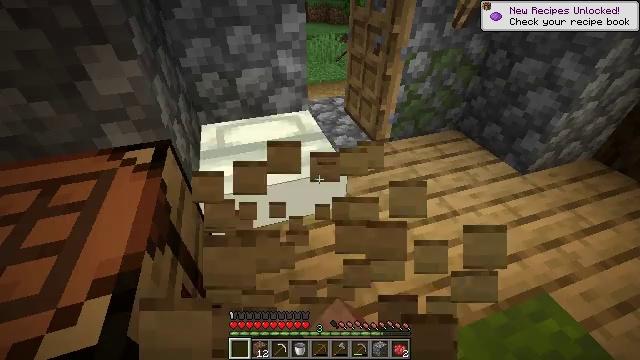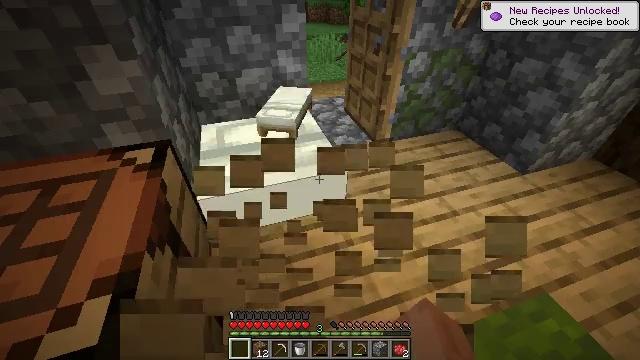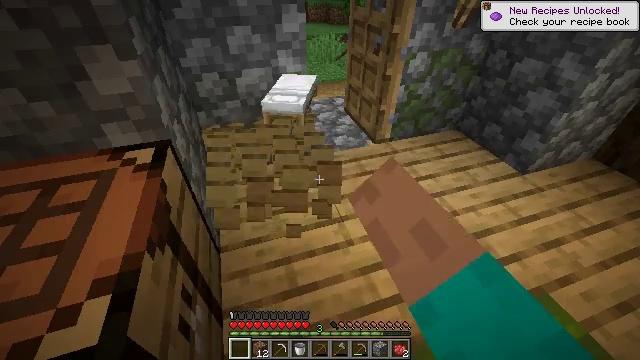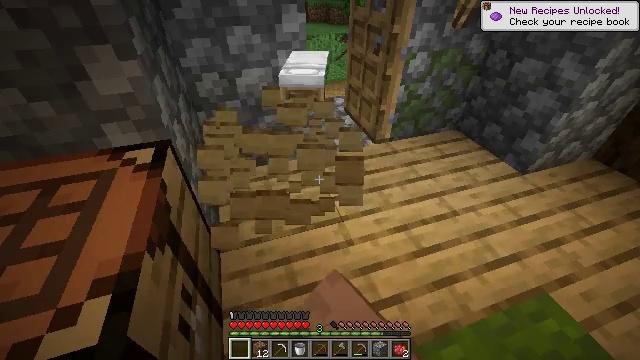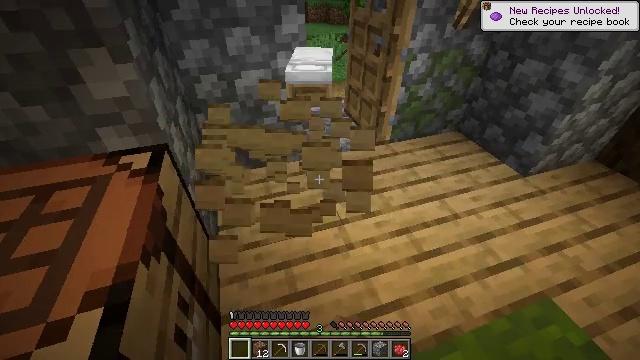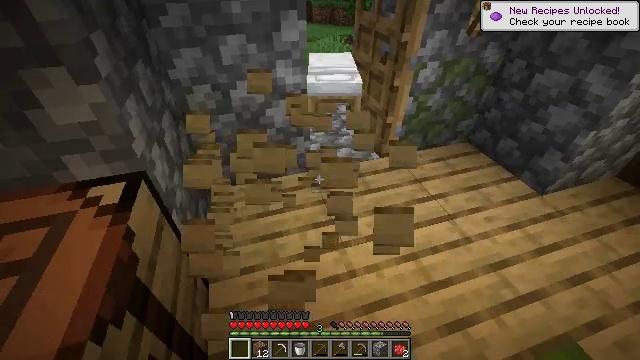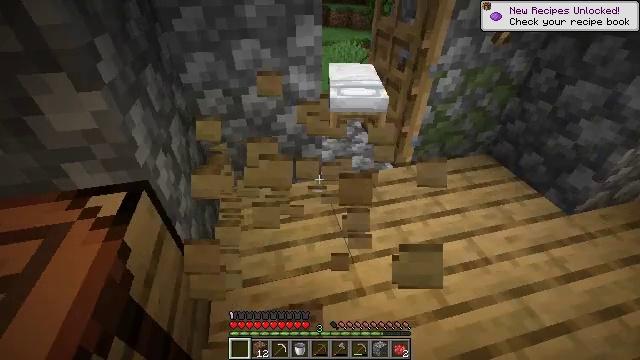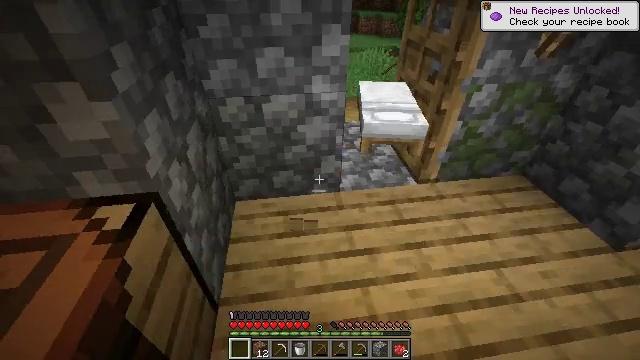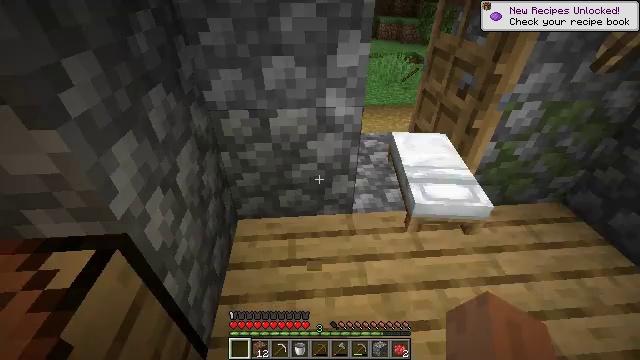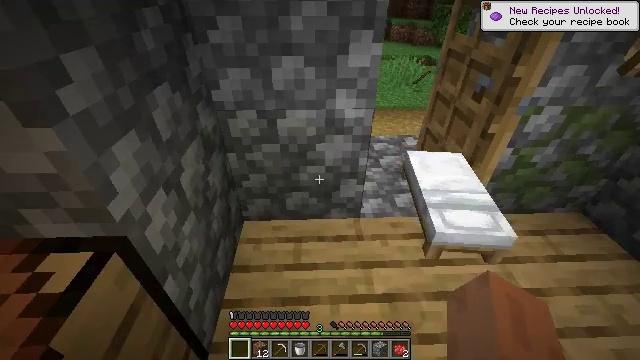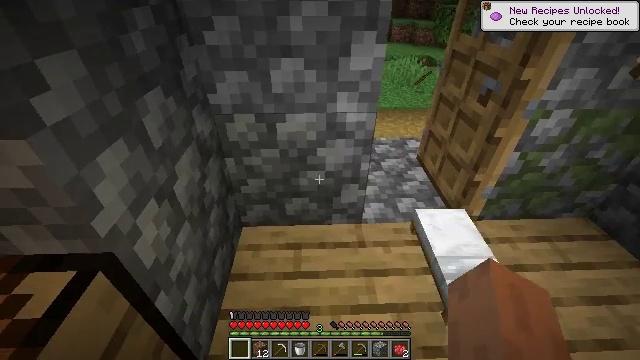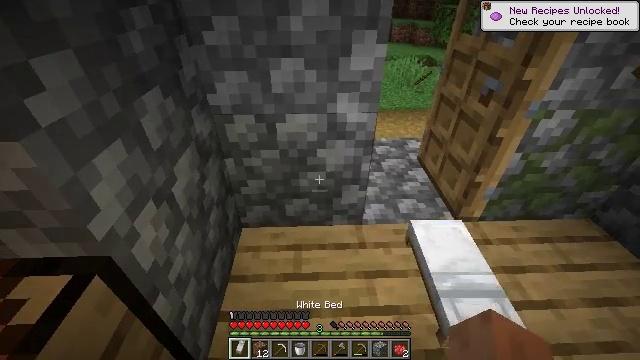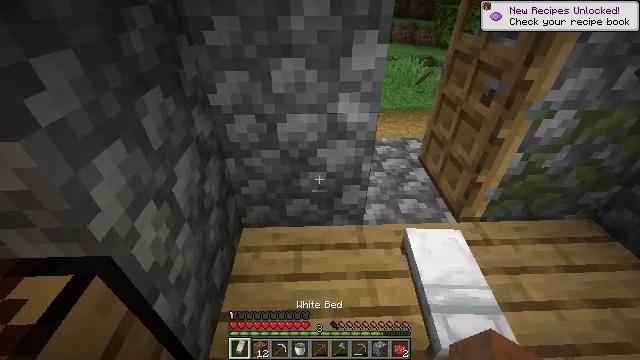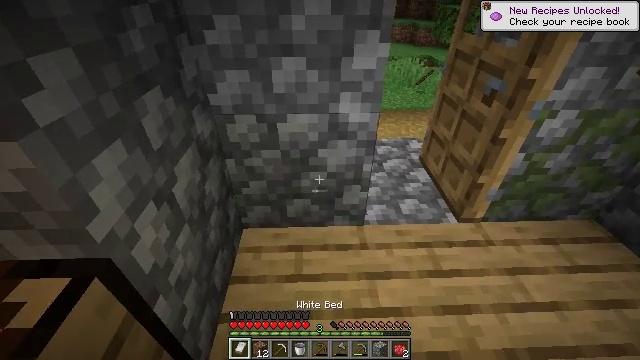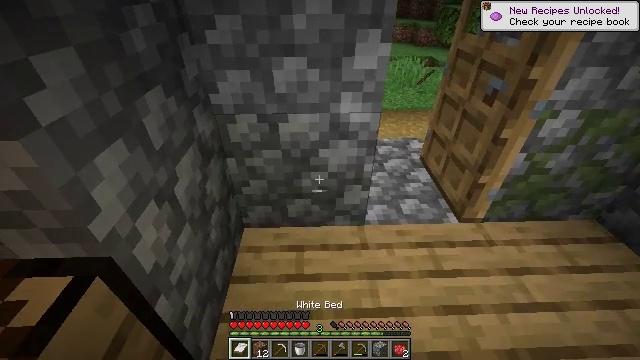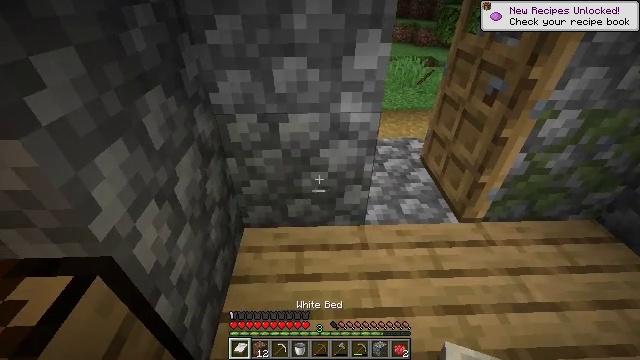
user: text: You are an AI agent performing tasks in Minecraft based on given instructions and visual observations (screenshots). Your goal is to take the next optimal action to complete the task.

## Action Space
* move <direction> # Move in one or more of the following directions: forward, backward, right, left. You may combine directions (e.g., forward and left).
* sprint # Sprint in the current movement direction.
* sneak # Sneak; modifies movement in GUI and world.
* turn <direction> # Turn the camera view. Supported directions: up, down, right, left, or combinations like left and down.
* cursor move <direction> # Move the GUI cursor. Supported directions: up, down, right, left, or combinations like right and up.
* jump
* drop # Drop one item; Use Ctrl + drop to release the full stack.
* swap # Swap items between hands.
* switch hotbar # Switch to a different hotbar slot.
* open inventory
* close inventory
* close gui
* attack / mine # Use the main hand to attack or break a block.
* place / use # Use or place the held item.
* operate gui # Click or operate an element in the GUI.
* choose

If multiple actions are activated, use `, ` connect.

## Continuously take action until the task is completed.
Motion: motion action
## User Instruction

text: Craft a red bed.
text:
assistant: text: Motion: attack / mine
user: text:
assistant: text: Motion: attack / mine
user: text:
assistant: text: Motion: attack / mine
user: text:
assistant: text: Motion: move forward
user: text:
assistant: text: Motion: move forward
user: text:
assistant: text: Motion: move forward, turn left
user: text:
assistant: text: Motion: move forward, turn left and up
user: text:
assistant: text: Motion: turn left
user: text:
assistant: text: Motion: turn left
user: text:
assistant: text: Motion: no_op
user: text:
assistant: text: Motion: no_op
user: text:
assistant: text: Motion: no_op
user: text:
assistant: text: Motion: no_op
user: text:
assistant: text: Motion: no_op
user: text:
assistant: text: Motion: no_op
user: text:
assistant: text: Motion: no_op
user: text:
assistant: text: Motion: no_op
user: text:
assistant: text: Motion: move back
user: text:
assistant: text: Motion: move back
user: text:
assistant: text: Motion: move back, turn left
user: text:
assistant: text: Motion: move back, turn left
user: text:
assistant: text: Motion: move back, turn left
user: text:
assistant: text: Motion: move back, turn left
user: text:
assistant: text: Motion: move back, turn left
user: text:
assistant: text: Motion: move back, turn left
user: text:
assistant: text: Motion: turn left
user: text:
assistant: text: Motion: turn left
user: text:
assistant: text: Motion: turn left
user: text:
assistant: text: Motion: turn left
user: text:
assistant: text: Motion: no_op